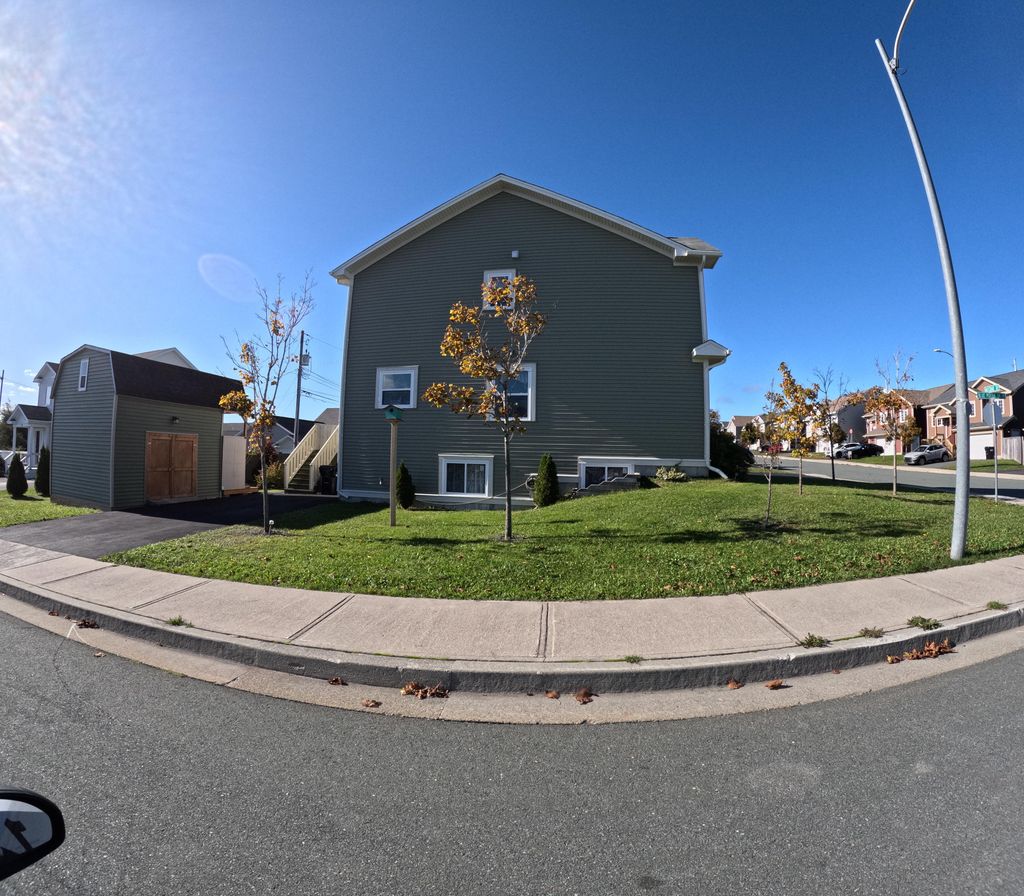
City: st_johns